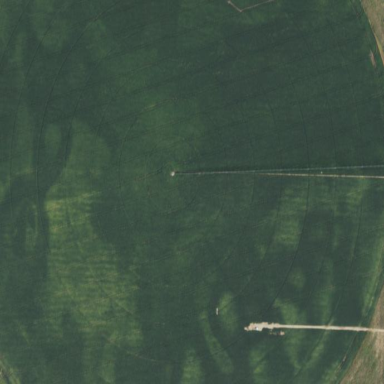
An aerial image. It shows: Farmland with pivot irrigation system.